Question: i have this MySQL query to retrieve some data just for those who have language = 3
'''
SELECT
noor_content.id,noor_content.body,noor_content.category,noor_content.introtext,noor_content.title,noor_content.keywords,noor_content.language,path
FROM ('noor_content')
join noor_categories
on (noor_content.category = noor_categories.id)
WHERE 'language' = '3'
AND noor_content.keywords LIKE '%smngn%'
or noor_content.keywords LIKE '%jwzjn%'
or noor_content.keywords LIKE '%srpl%'
'''
Problem: the query retrieved those data that have another language but i mentioned language='3'
Screenshot:

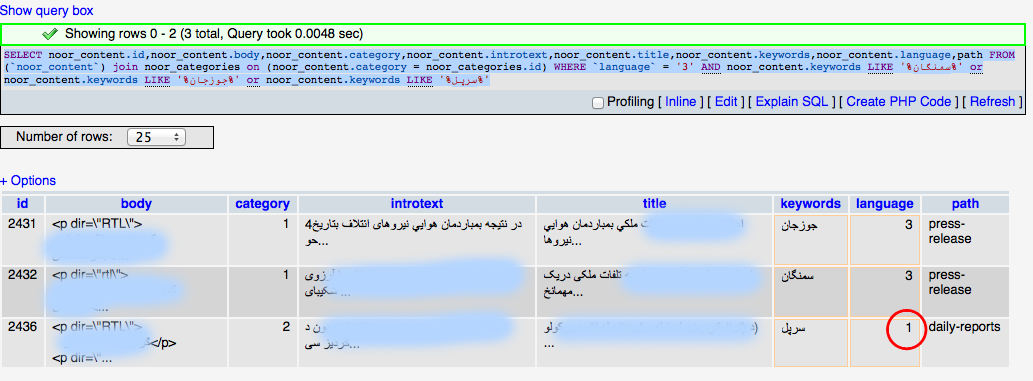
Answer: put conditions in brackets.
'''
SELECT noor_content.id,noor_content.body,noor_content.category,noor_content.introtext,noor_content.title,noor_content.keywords,noor_content.language,path
FROM ('noor_content')
join noor_categories
on (noor_content.category = noor_categories.id)
WHERE ('language' = '3' )
AND ((noor_content.keywords LIKE '%smngn%')
or (noor_content.keywords LIKE '%jwzjn%')
or (noor_content.keywords LIKE '%srpl%' ));
'''